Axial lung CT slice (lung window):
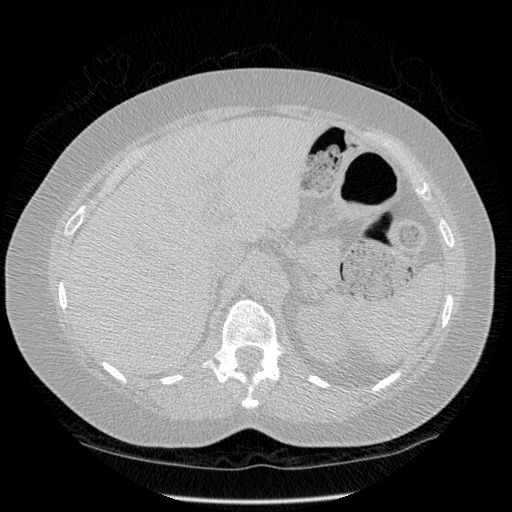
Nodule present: no